Interaction volume radius: 5 \u00c5
Interaction volume height: 25 \u00c5
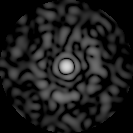
Disorder parameter: 0.8256